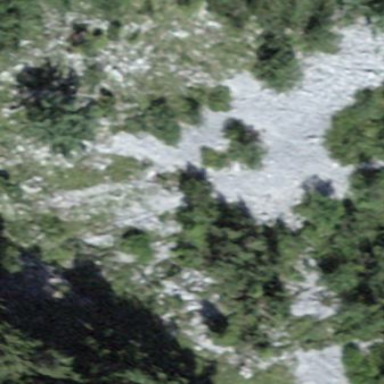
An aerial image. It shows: Natural scree.